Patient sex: M
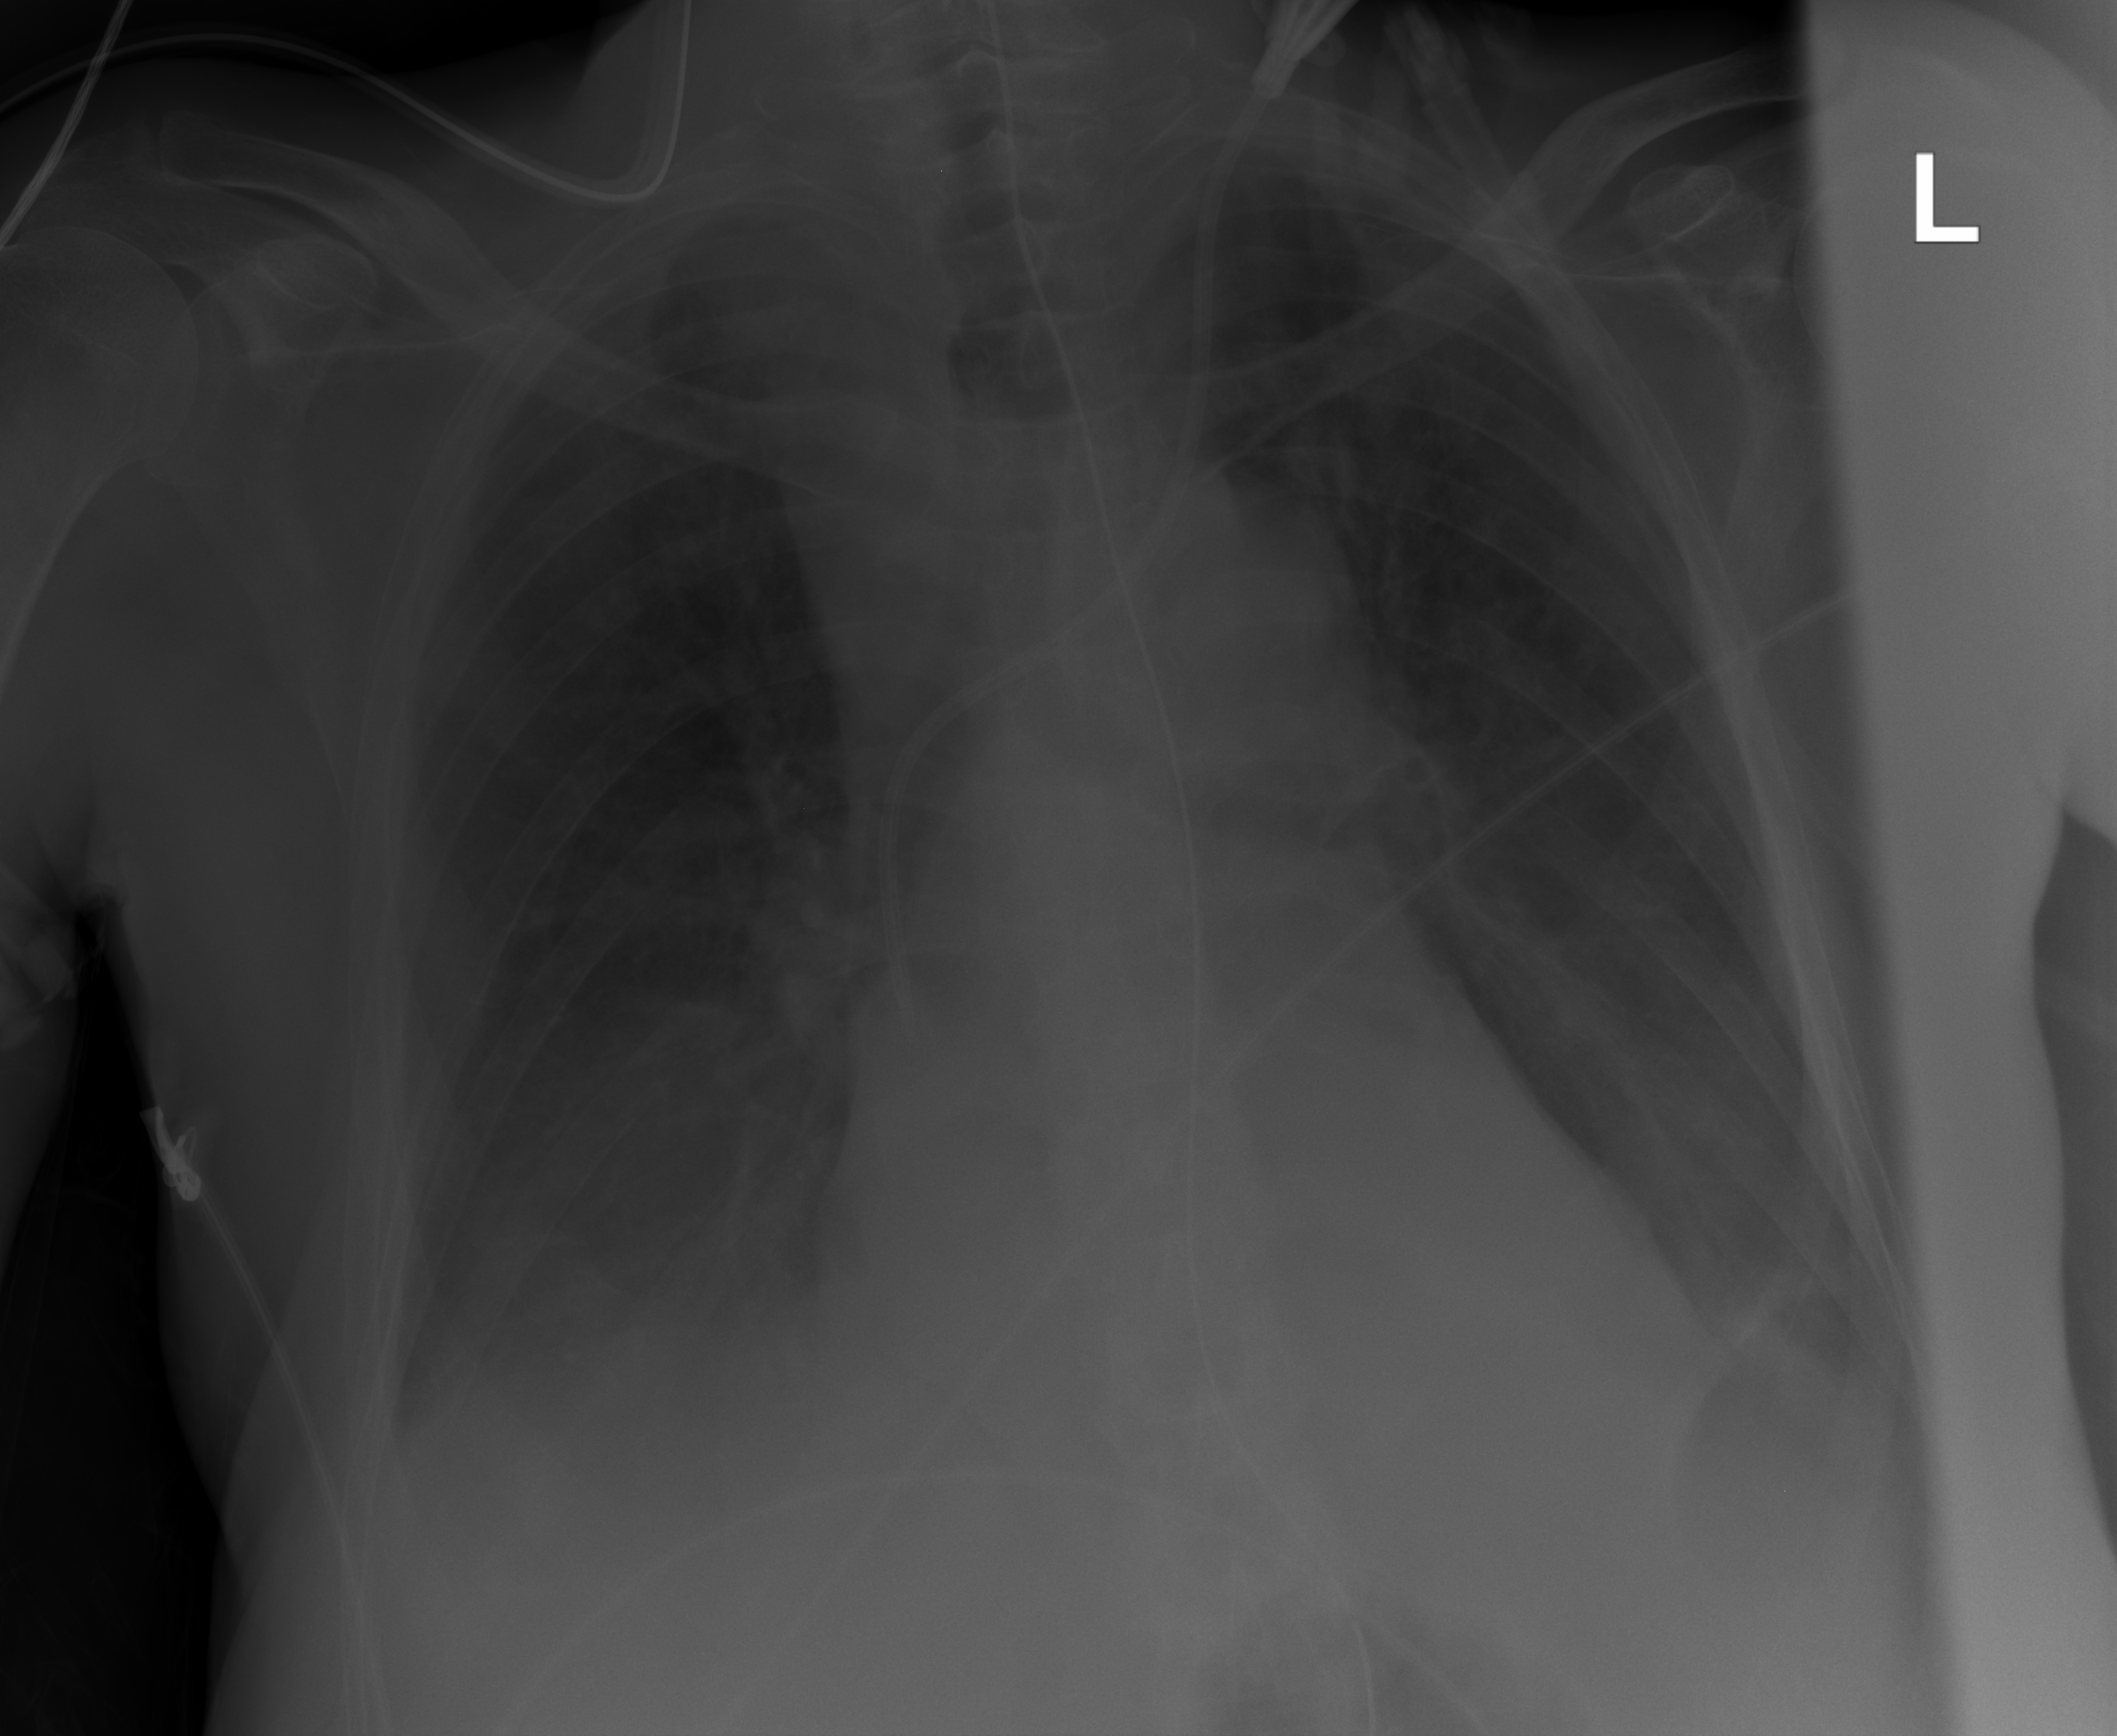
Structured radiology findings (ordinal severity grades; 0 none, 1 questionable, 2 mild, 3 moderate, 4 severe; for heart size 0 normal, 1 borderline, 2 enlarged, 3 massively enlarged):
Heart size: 0
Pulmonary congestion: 0
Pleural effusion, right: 2
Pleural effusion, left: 2
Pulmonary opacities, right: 0
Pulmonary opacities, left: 0
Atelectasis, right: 2
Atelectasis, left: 2